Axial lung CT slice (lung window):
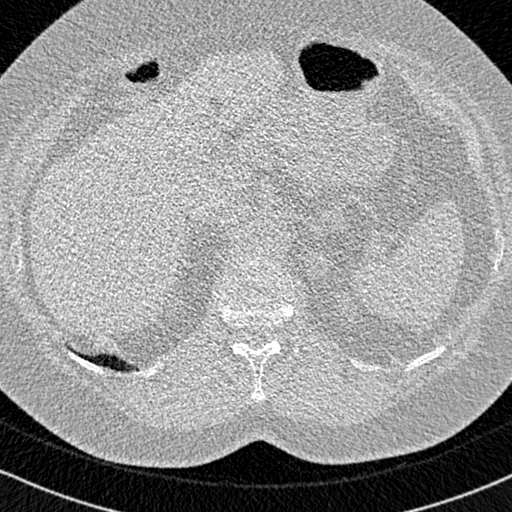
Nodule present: no